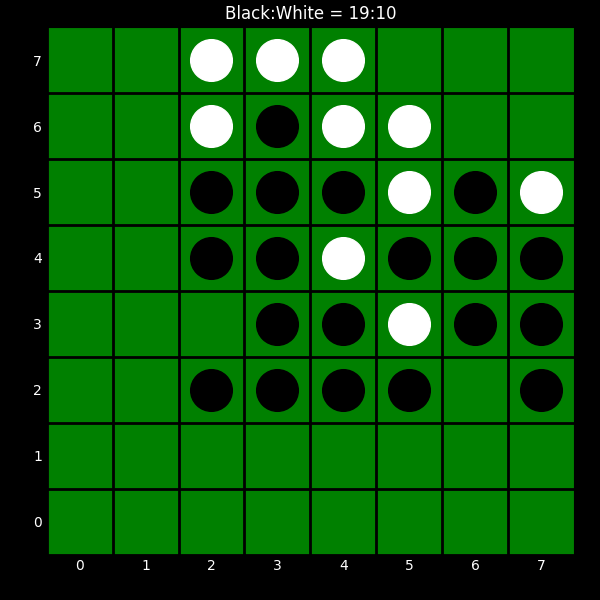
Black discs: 19
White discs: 10